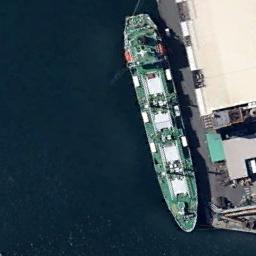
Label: ship